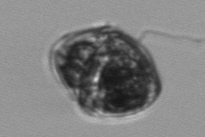
Label: Gyrodinium